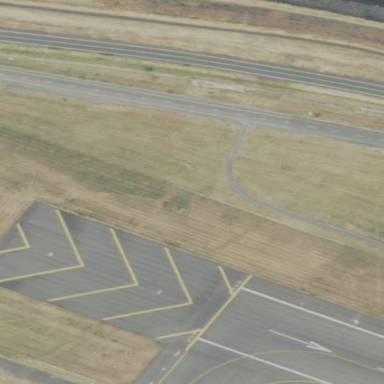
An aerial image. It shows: Area at the airport designated as stopway.